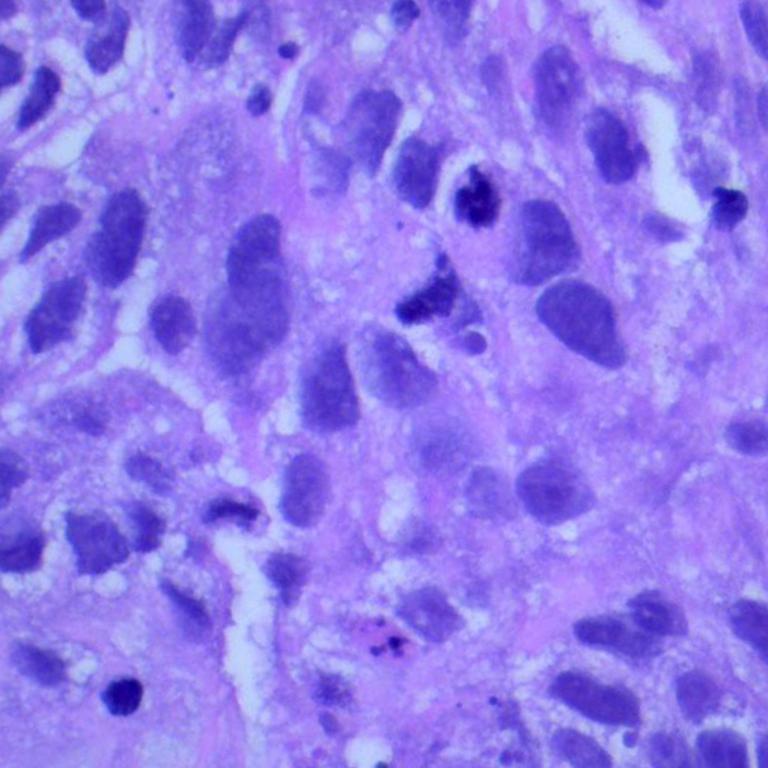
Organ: lung
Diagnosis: squamous carcinomas